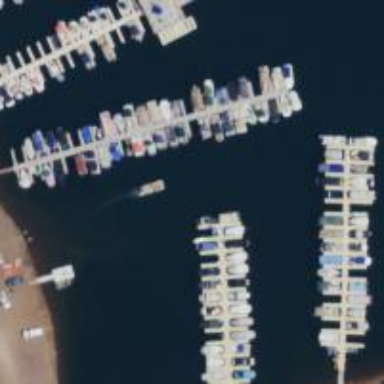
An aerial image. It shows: Man-made pier.